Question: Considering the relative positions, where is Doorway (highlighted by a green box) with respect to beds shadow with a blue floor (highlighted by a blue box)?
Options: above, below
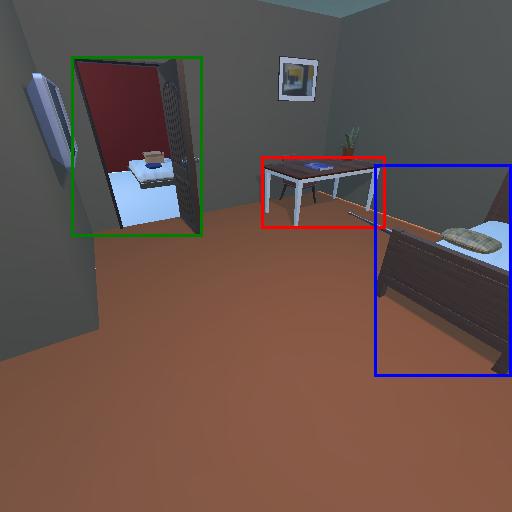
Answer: above